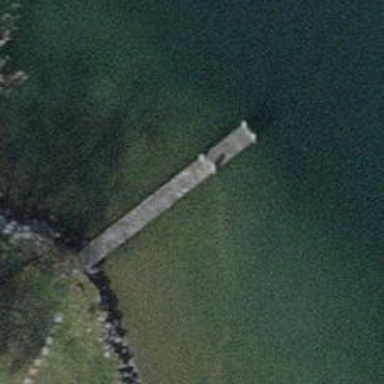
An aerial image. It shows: Man-made pier.